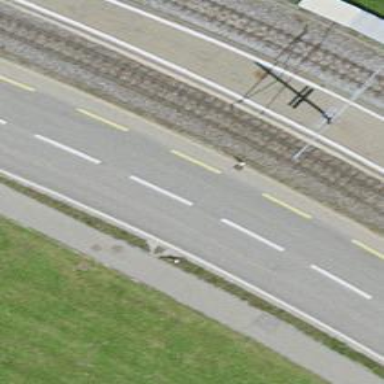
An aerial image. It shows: Narrow-gauge railway with 1 track. The tracks are electrified with contact line.